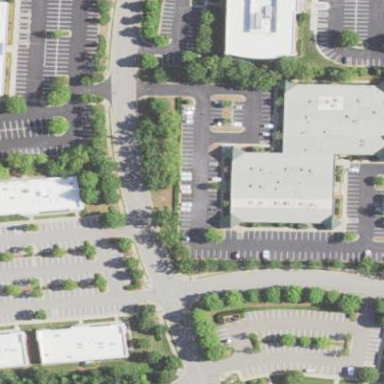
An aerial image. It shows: Commercial building.